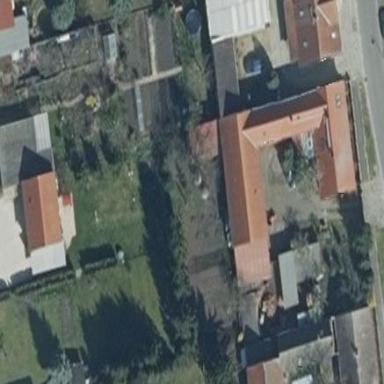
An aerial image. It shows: Simple house.